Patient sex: F
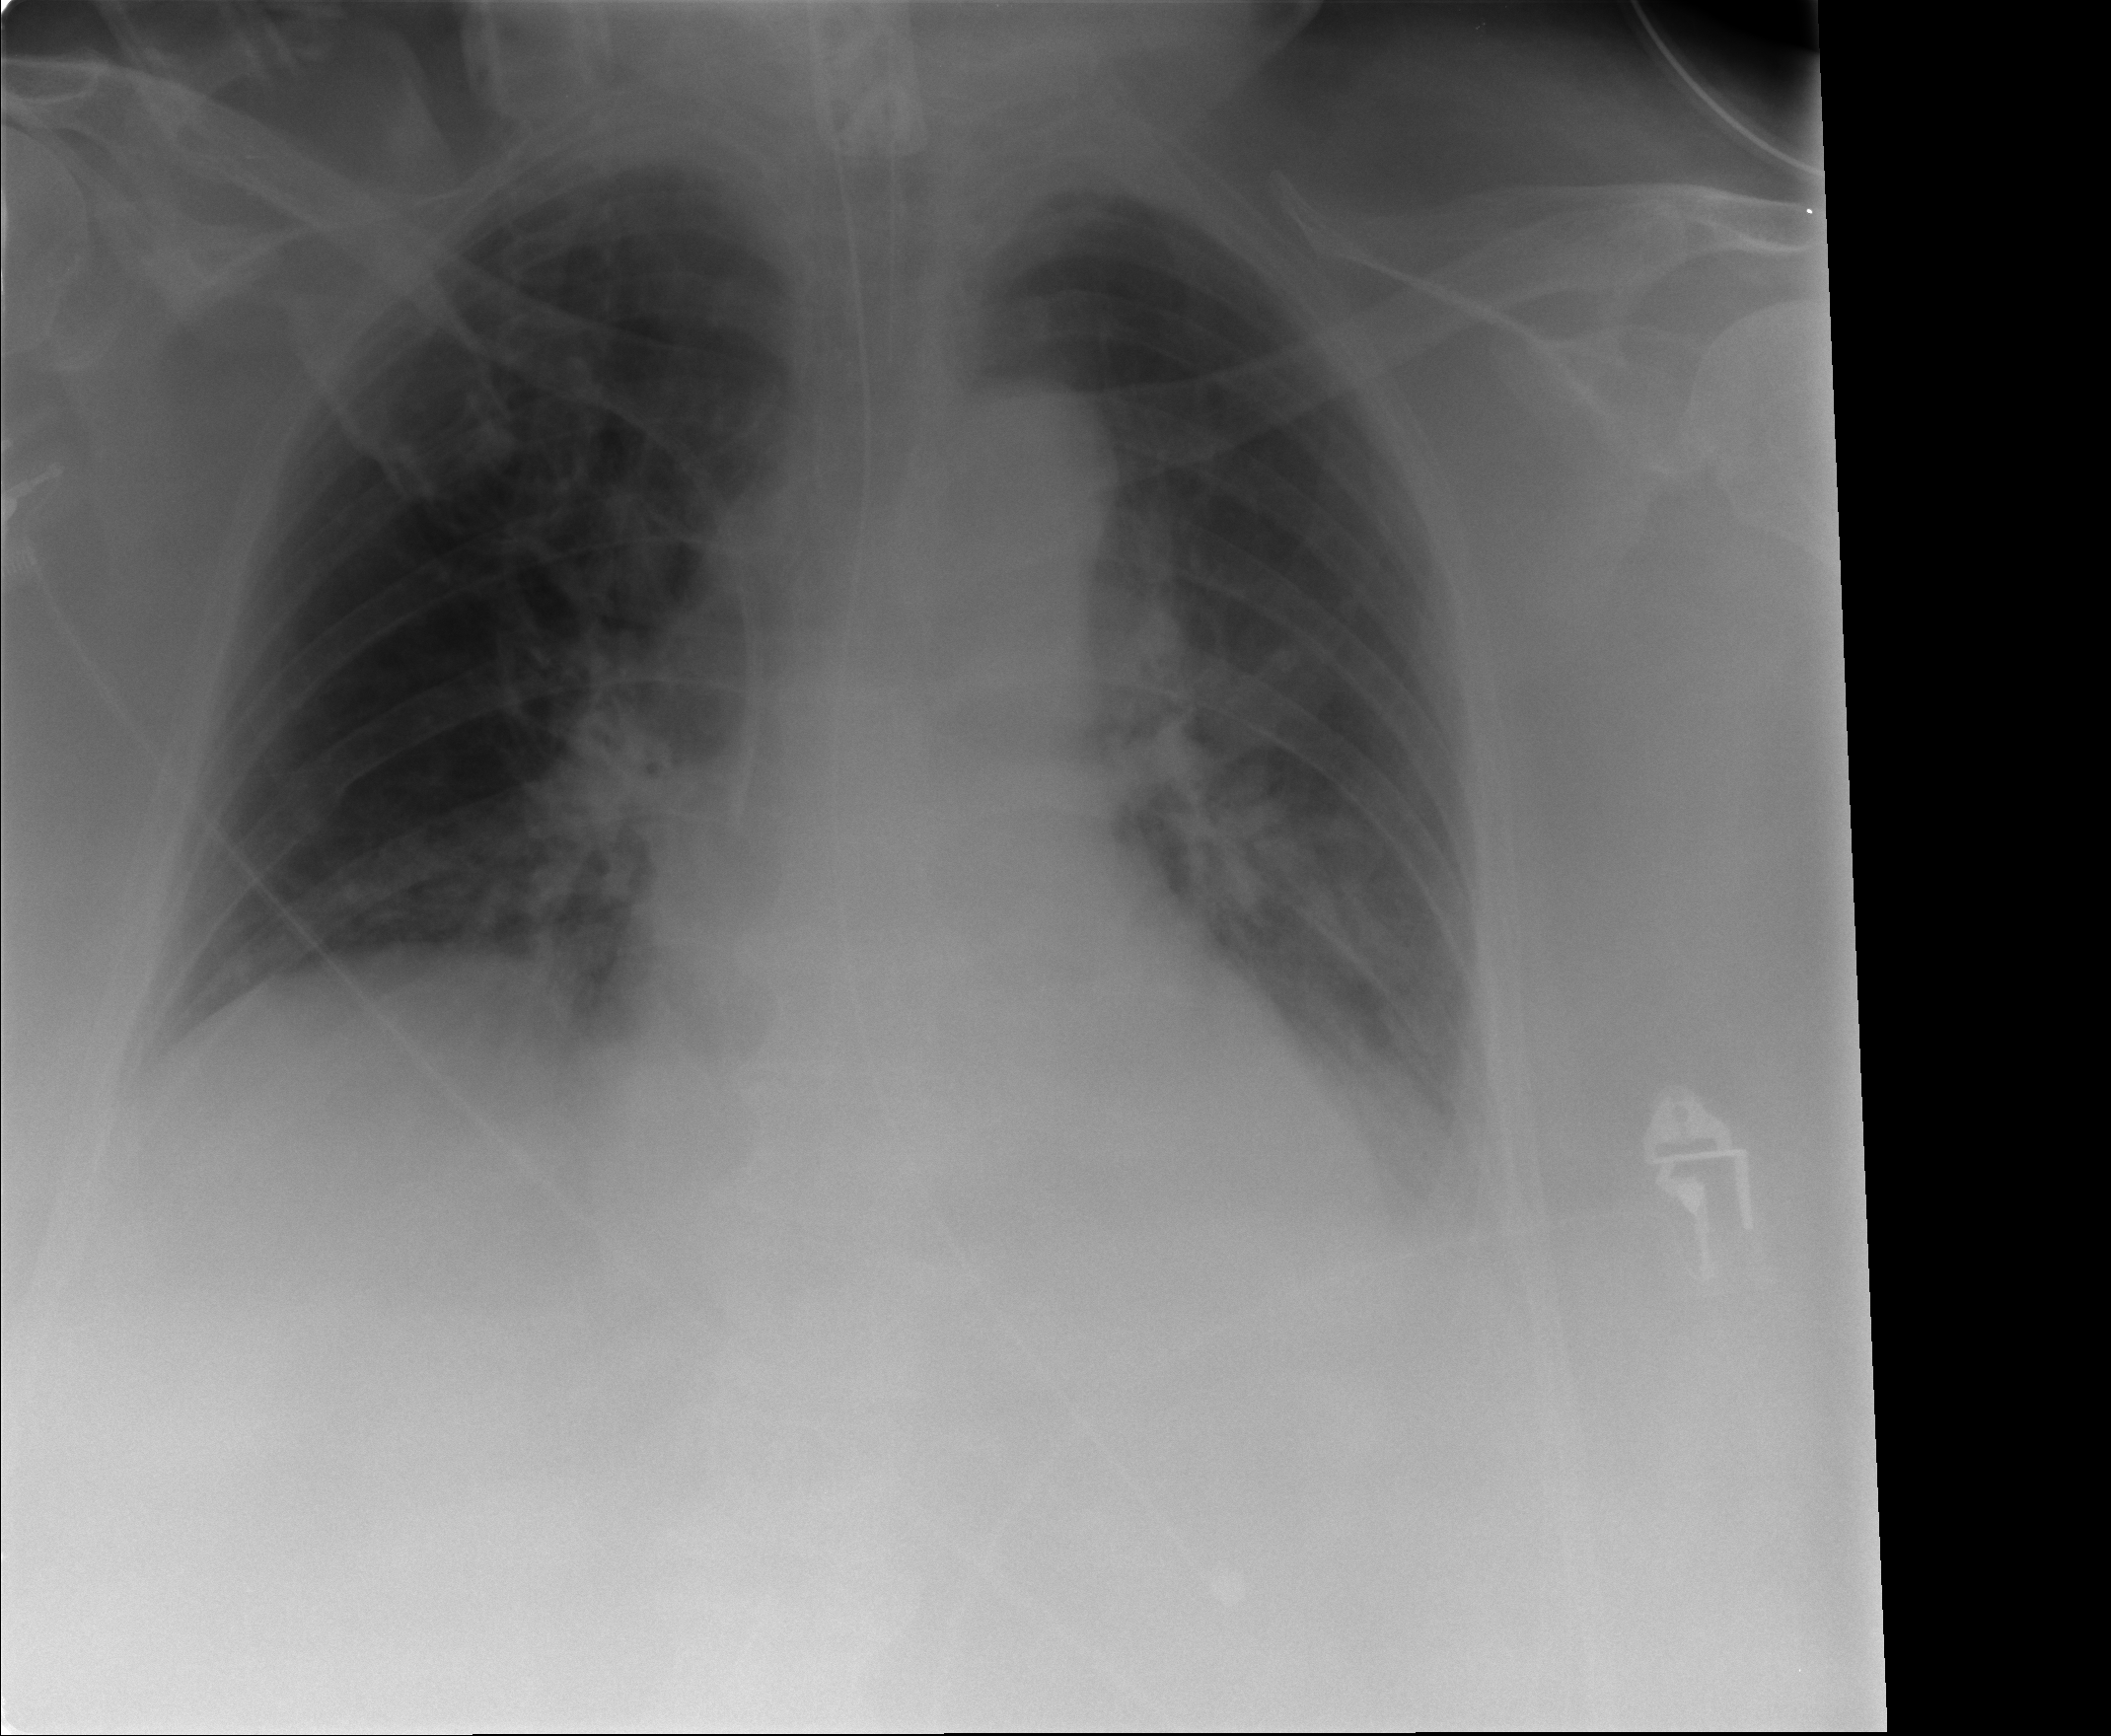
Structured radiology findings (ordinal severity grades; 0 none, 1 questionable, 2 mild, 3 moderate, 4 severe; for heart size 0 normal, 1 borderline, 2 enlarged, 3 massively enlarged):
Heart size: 0
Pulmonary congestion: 1
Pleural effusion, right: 1
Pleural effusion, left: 2
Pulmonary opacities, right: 0
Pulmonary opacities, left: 0
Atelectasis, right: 1
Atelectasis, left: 2